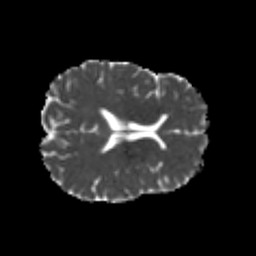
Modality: MD
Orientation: axial
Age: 26
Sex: male
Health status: healthy
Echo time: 0.074 s